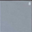
Piece: xx